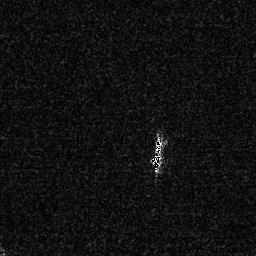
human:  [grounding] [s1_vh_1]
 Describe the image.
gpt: In the satellite image, there is  <ref>1 medium ship </ref> <box>[[57, 51, 64, 68, 0]]</box> located at center.